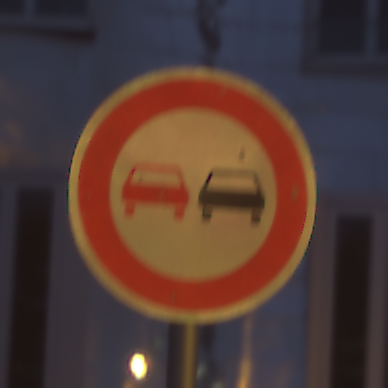
Verkehrszeichen: Ueberholverbot
Umgebung: Outdoor, Urban
Tageszeit: Night
Wetter: PartlyCloudy
Licht: Artificial
Jahreszeit: NotSpecified
Kontrast: HighContrast